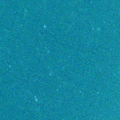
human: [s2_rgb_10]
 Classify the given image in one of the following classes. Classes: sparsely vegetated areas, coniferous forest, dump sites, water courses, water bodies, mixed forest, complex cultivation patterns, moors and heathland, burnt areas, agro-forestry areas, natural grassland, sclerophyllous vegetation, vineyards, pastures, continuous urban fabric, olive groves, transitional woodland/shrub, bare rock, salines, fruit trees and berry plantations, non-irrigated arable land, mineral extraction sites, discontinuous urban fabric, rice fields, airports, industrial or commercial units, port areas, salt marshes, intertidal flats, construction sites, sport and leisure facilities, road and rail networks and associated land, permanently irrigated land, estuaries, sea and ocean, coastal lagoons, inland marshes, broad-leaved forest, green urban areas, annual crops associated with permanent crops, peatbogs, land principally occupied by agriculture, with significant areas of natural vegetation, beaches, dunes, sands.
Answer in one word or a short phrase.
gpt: sea and ocean